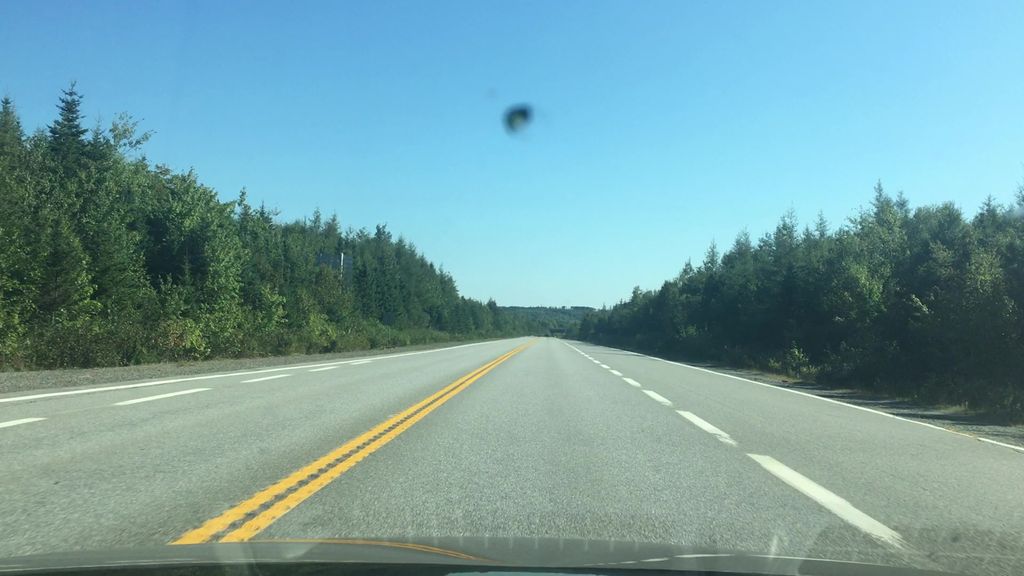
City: halifax